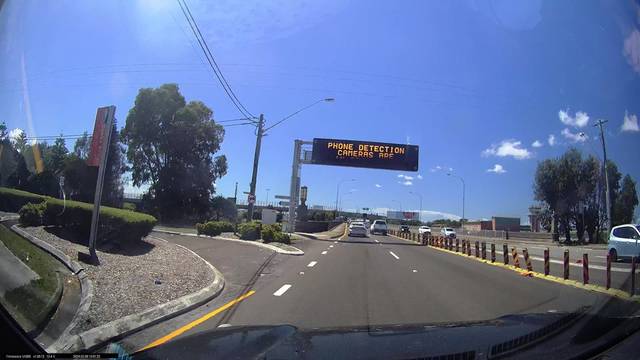
Region: Australia
Coordinates: -33.948, 151.166